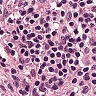
Metastatic tissue present: no